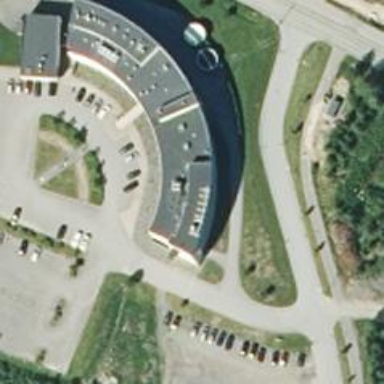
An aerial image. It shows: Government office.